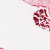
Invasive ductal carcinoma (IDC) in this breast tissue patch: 0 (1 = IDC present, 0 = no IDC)